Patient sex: M
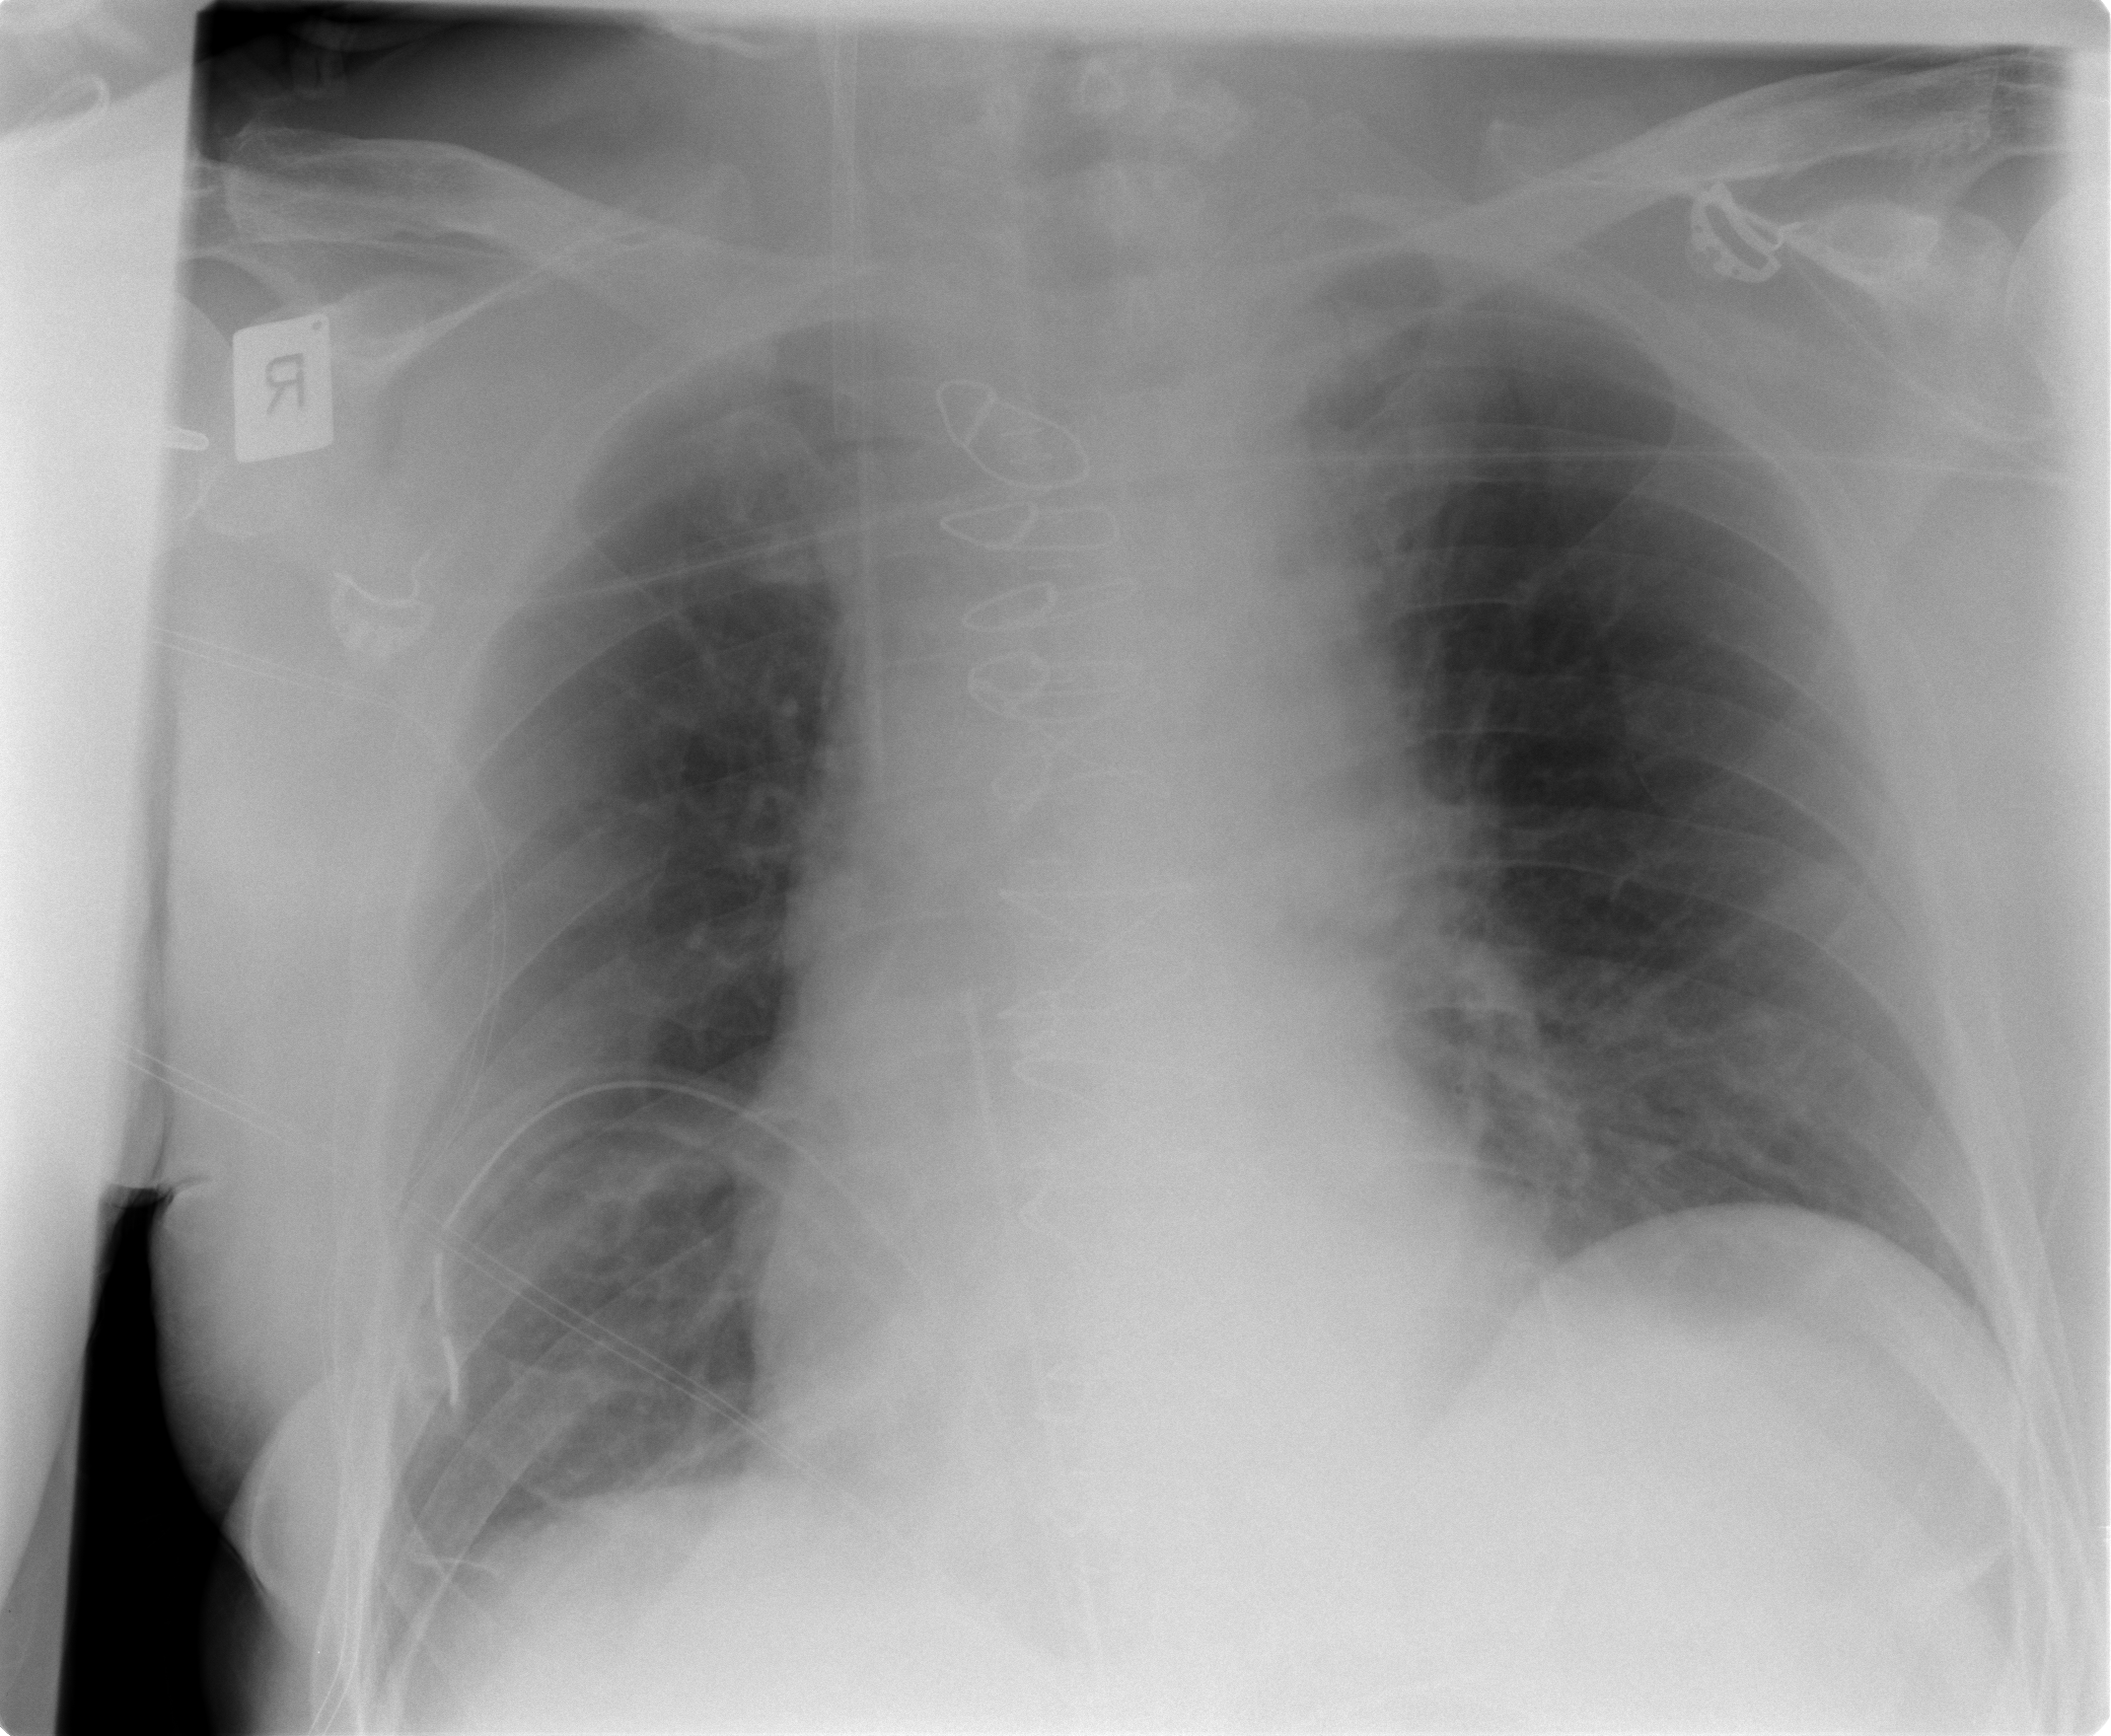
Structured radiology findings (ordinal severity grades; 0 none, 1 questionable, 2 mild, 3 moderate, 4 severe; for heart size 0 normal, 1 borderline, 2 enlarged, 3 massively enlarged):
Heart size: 0
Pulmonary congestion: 2
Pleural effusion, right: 0
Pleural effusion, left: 0
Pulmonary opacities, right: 0
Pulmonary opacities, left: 0
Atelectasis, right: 2
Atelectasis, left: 0